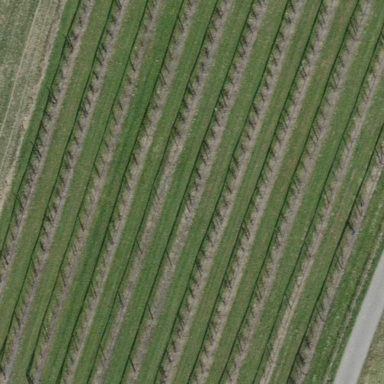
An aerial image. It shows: Orchard.